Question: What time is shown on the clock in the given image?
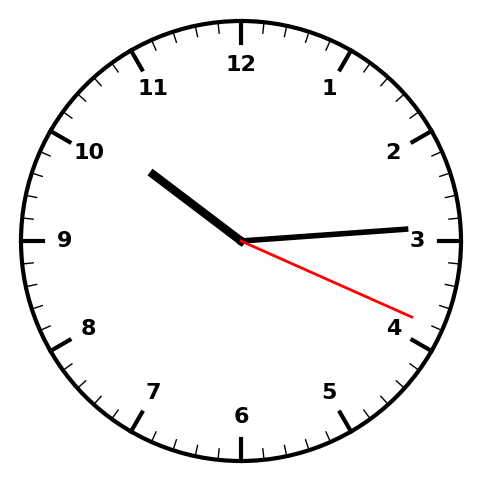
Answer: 10:14:19